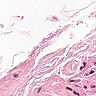
Metastatic tissue present: no